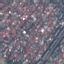
Label: Residential